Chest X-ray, PA view. Patient: 63 years old, sex F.
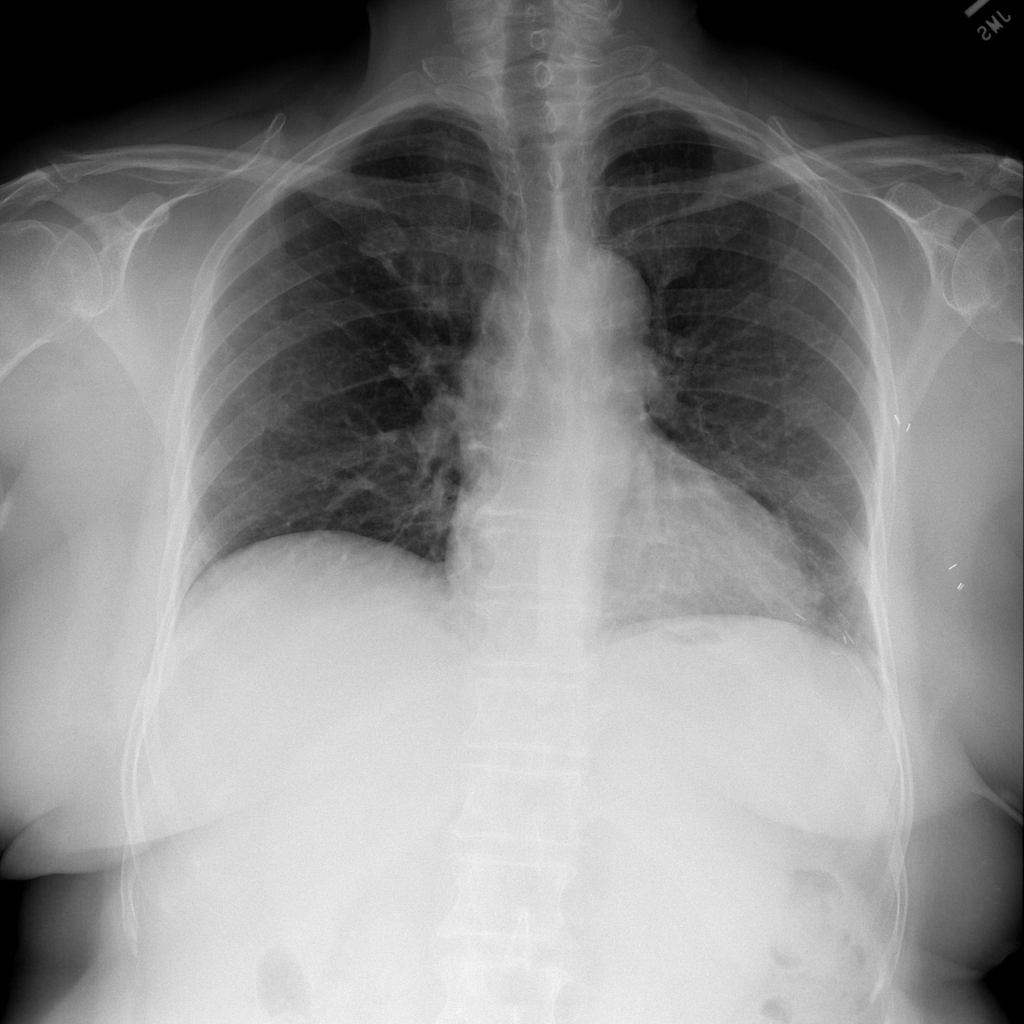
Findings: No Finding